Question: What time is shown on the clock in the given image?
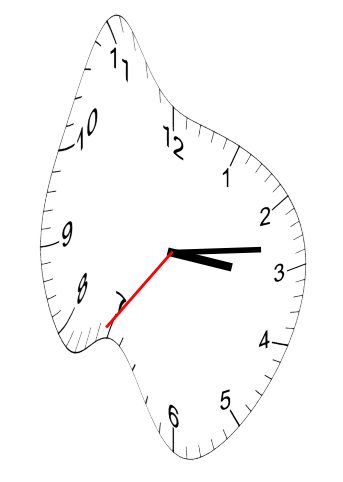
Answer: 03:13:36